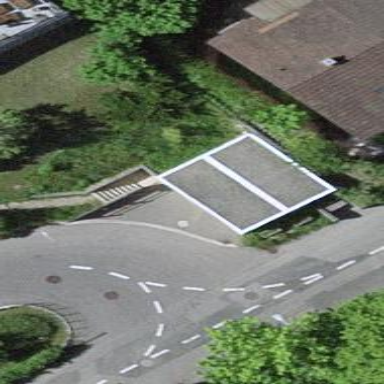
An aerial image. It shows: Garage building.